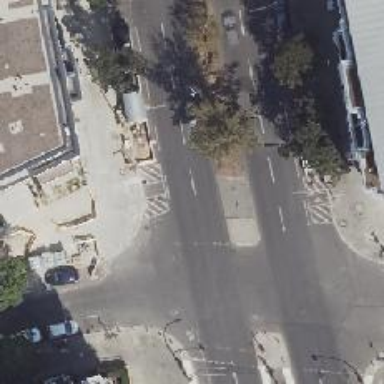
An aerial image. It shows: Crossing with traffic signals.